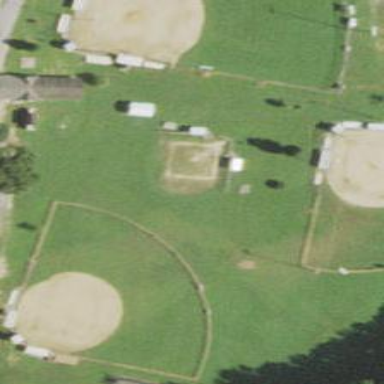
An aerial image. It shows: Baseball pitch for leisure and sports activities.